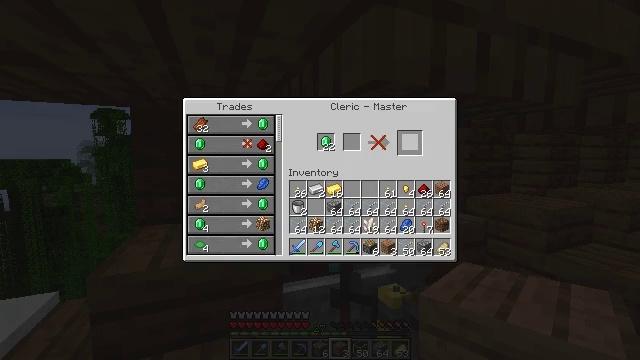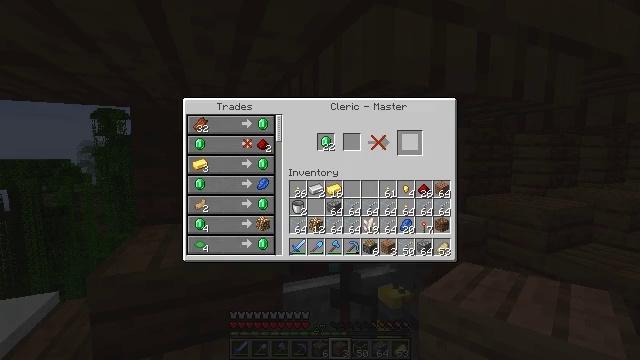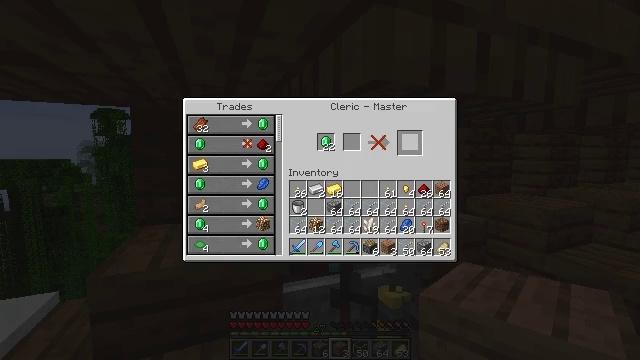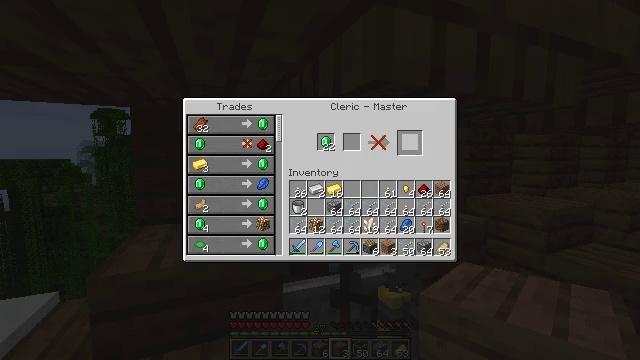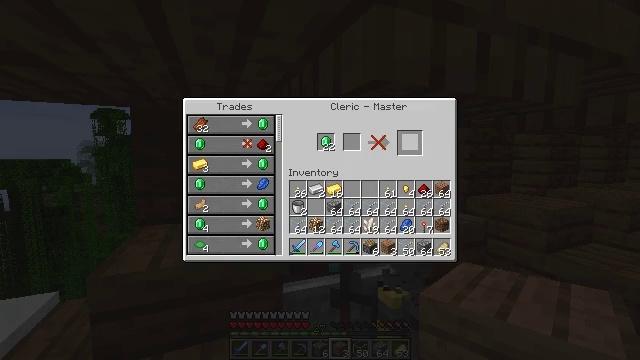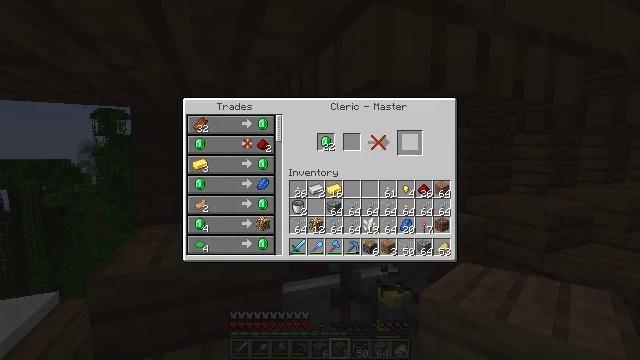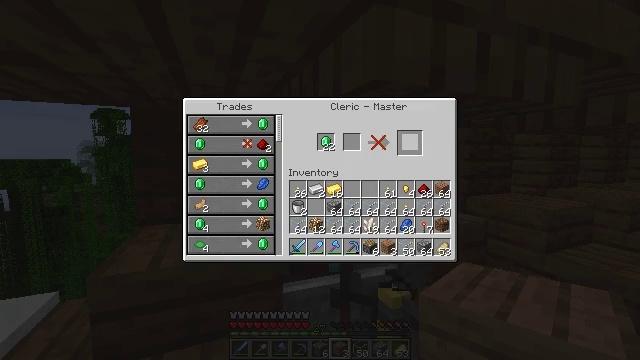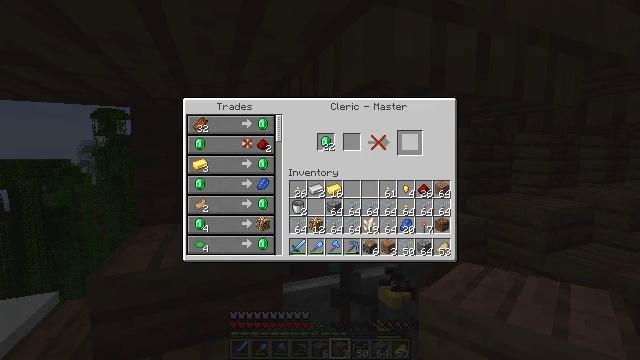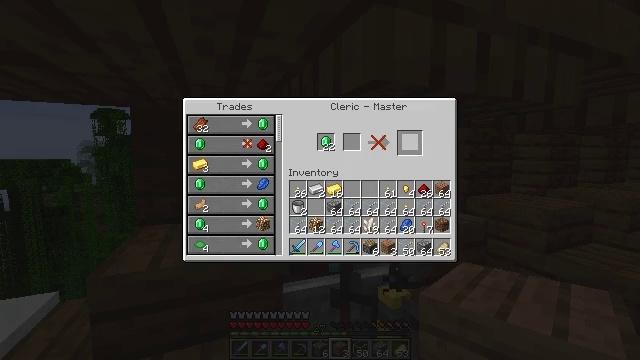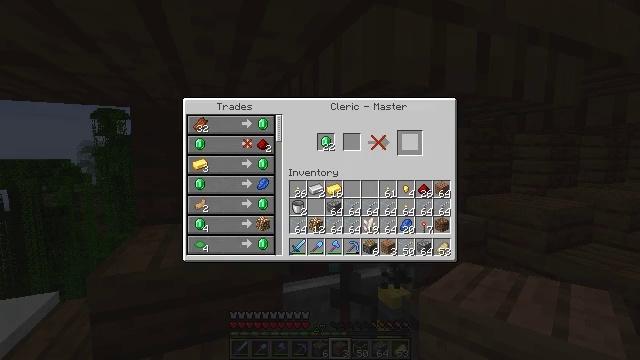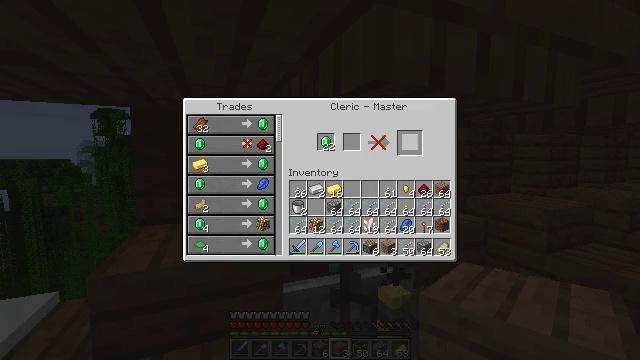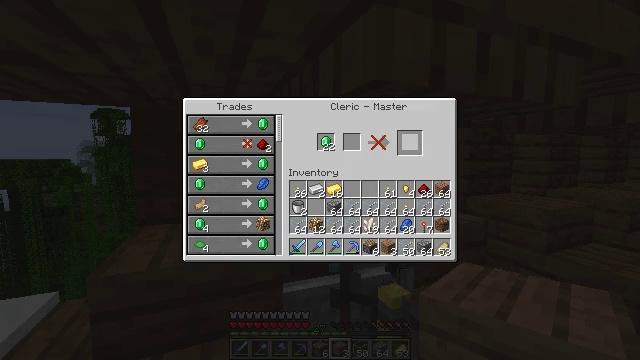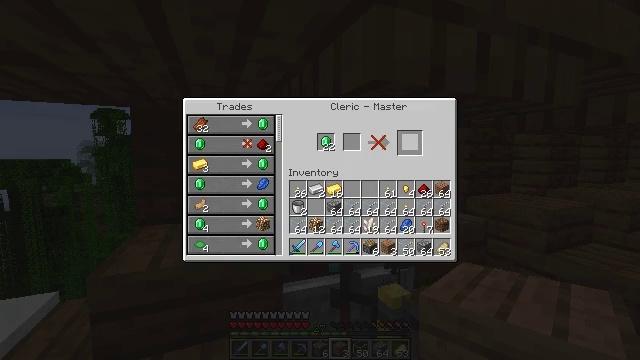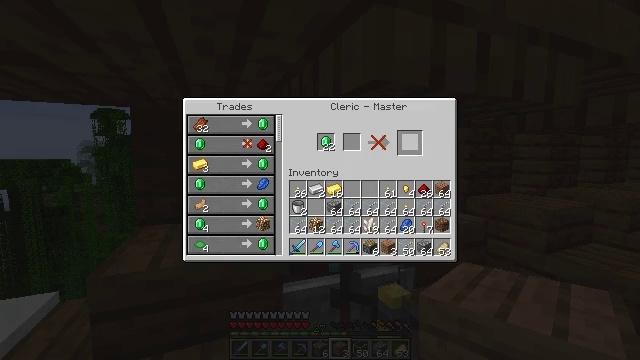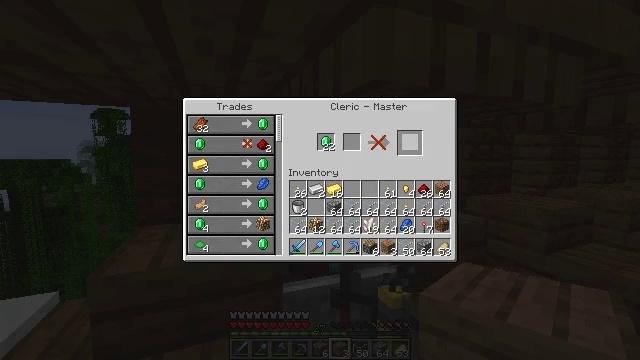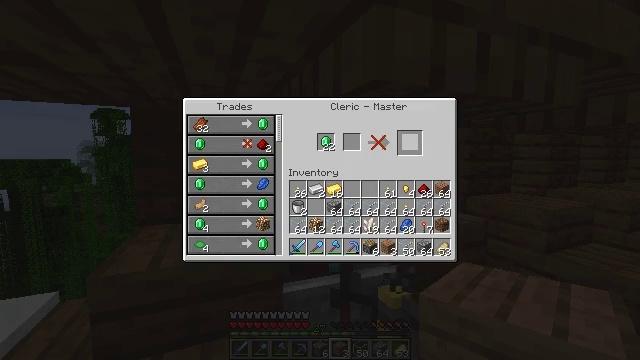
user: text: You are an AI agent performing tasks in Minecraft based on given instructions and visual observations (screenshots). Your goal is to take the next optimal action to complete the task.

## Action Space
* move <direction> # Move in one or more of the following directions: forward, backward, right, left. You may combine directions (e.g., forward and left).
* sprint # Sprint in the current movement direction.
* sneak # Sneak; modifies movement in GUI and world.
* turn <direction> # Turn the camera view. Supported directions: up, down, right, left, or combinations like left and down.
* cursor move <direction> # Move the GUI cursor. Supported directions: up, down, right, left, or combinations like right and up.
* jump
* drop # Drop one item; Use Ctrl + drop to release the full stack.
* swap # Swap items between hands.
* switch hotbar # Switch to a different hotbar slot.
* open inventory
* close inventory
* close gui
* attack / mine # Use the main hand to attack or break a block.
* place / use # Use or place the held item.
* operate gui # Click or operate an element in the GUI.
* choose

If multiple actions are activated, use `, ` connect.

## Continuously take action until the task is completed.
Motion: motion action
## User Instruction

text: Construct an observer at the crafting table.
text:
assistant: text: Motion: sneak, open gui
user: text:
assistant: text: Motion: sneak
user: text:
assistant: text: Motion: sneak
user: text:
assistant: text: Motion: sneak
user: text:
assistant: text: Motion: sneak
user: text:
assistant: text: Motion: sneak
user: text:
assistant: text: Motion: no_op
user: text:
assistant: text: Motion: no_op
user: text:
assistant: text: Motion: no_op
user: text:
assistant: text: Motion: no_op
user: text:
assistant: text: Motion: no_op
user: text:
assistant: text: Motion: no_op
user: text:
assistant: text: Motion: no_op
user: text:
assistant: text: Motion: no_op
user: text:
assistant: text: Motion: no_op
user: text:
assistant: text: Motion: no_op
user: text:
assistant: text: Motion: no_op
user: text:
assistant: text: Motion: no_op
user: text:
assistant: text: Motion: no_op
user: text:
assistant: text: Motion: no_op
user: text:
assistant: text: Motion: no_op
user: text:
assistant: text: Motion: no_op
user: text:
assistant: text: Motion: no_op
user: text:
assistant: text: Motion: close gui
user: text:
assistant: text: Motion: no_op
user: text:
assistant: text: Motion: no_op
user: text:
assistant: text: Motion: no_op
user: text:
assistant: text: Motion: turn right
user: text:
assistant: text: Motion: no_op
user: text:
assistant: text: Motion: no_op